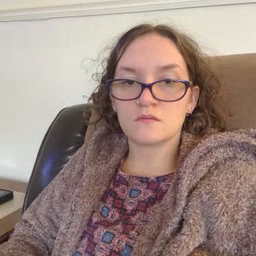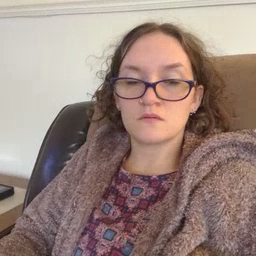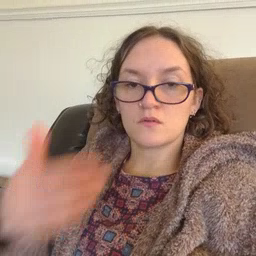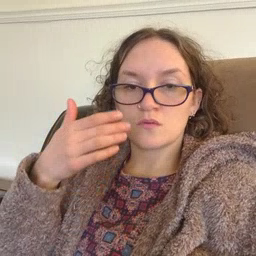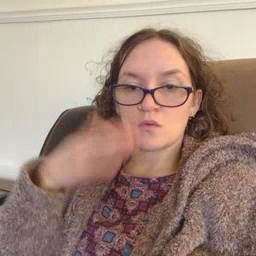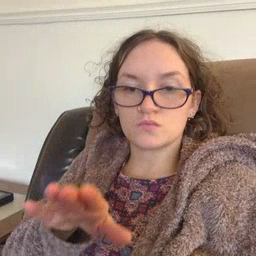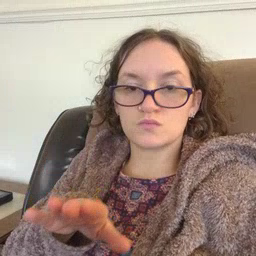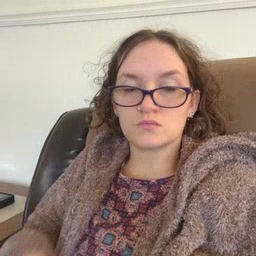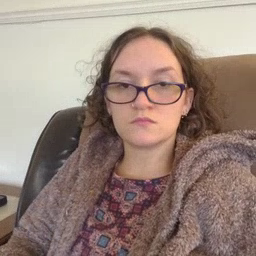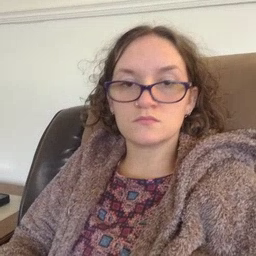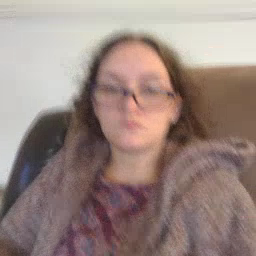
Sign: close